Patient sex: M
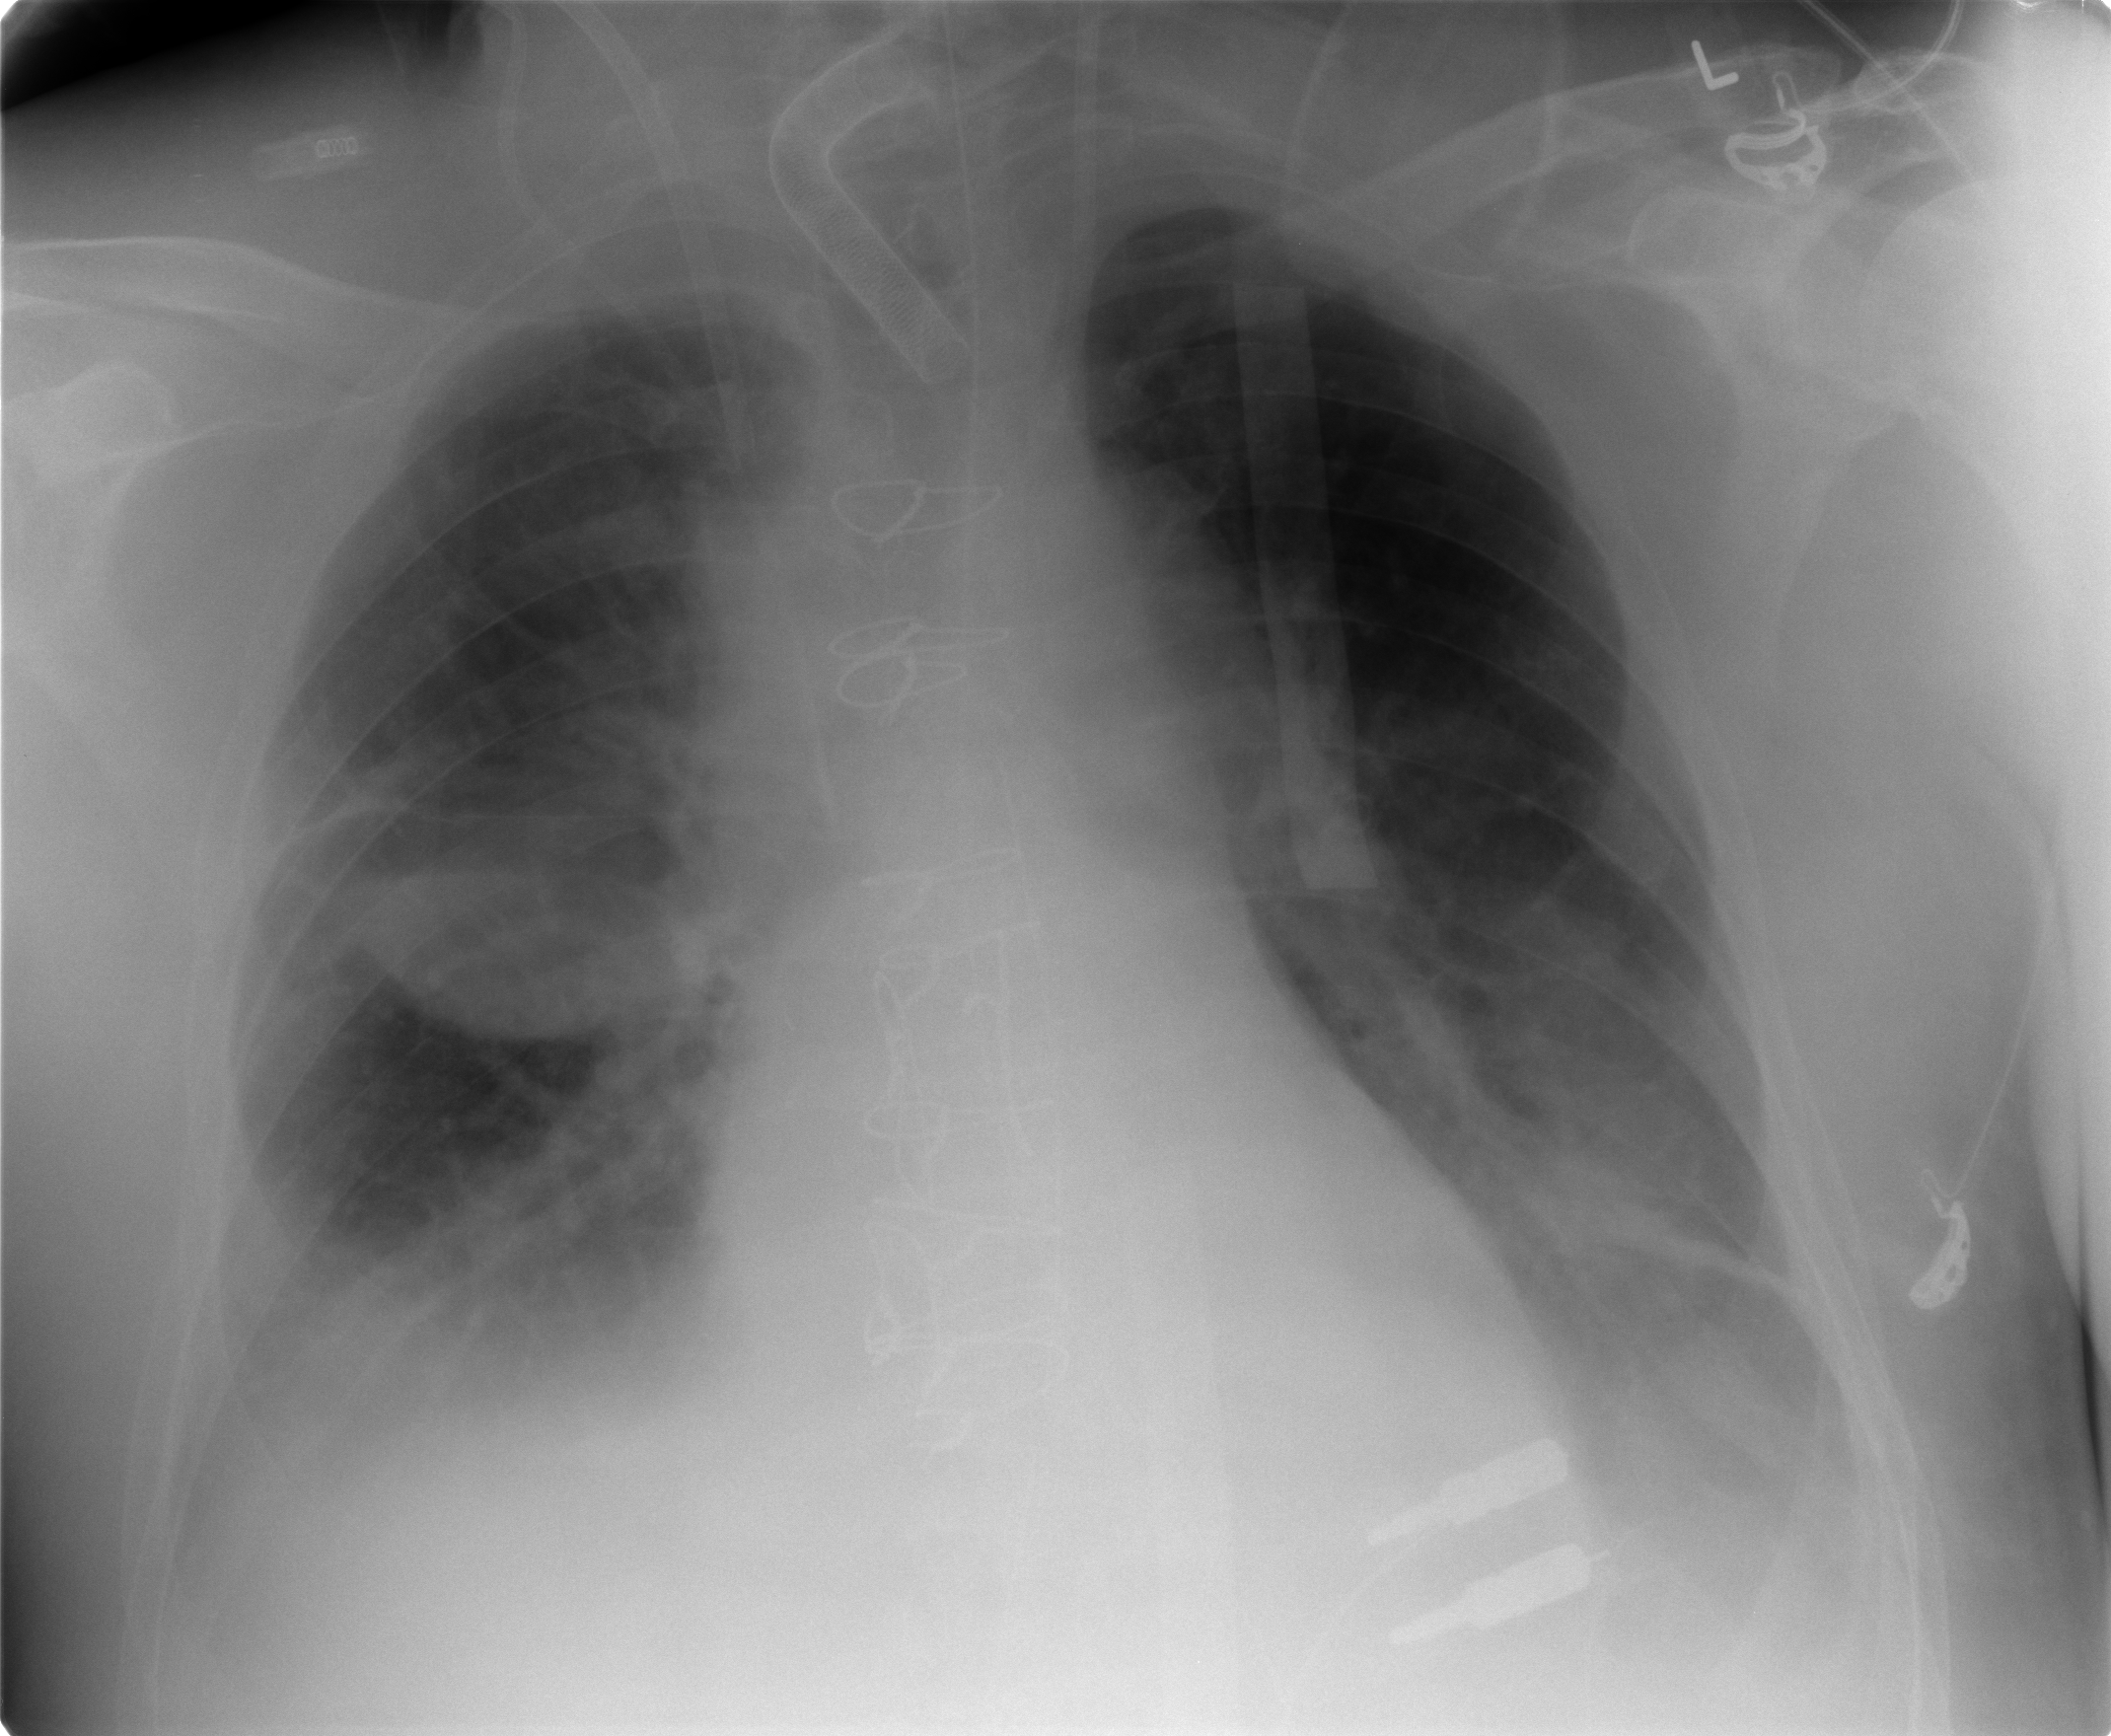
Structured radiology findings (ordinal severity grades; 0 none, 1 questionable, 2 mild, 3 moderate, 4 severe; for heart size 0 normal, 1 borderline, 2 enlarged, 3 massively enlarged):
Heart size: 1
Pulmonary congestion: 2
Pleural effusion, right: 3
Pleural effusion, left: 3
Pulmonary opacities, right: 1
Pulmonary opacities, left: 0
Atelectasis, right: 2
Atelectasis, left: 2